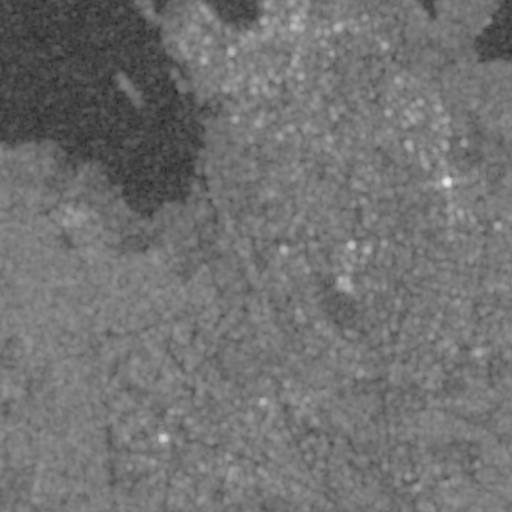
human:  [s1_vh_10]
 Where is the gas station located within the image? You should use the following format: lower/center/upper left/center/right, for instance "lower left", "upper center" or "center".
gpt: The gas station is located in the center of the image.
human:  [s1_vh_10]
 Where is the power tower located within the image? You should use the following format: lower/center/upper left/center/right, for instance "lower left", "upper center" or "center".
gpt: The power tower is located in the lower right of the image.
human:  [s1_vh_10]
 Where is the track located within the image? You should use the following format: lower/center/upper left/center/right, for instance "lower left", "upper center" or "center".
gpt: The track is located in the center right of the image.
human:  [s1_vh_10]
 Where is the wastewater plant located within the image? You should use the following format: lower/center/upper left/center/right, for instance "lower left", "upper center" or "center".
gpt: The wastewater plant is located in the upper right of the image.
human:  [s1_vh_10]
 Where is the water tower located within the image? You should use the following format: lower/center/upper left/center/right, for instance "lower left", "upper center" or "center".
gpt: The water tower is located in the center right of the image.
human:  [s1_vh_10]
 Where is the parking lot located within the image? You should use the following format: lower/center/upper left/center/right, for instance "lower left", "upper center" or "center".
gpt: There is no parking lot in the image.

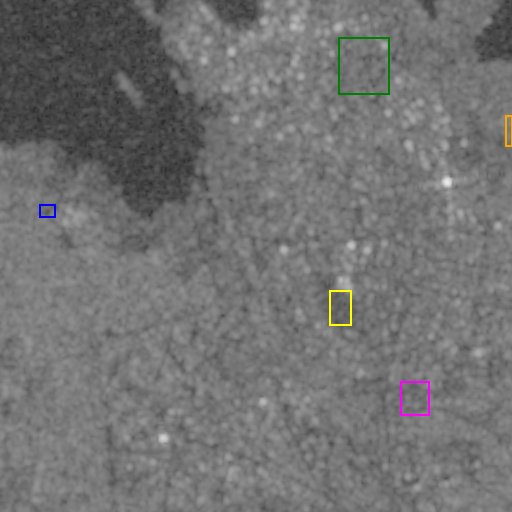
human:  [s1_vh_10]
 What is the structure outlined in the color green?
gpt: The structure outlined in green is a park.
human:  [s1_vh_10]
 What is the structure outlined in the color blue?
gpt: The structure outlined in blue is a parking lot.
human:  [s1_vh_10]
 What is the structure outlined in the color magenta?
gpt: The structure outlined in magenta is a power substation.
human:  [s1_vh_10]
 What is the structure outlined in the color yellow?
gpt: The structure outlined in yellow is a track.
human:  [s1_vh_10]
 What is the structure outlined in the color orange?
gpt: The structure outlined in orange is a wastewater plant.
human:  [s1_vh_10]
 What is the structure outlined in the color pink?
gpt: There is no pink outline.